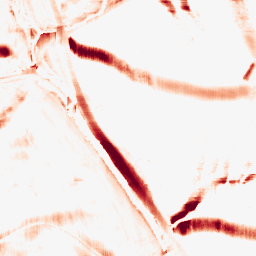
Category: morphological
Decomposition family: rolling_ball
Decomposition parameters: radius: 10
Upsampling method: lanczos
Upsampling parameters: scale: 8
Upsampling scale: 8